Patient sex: M
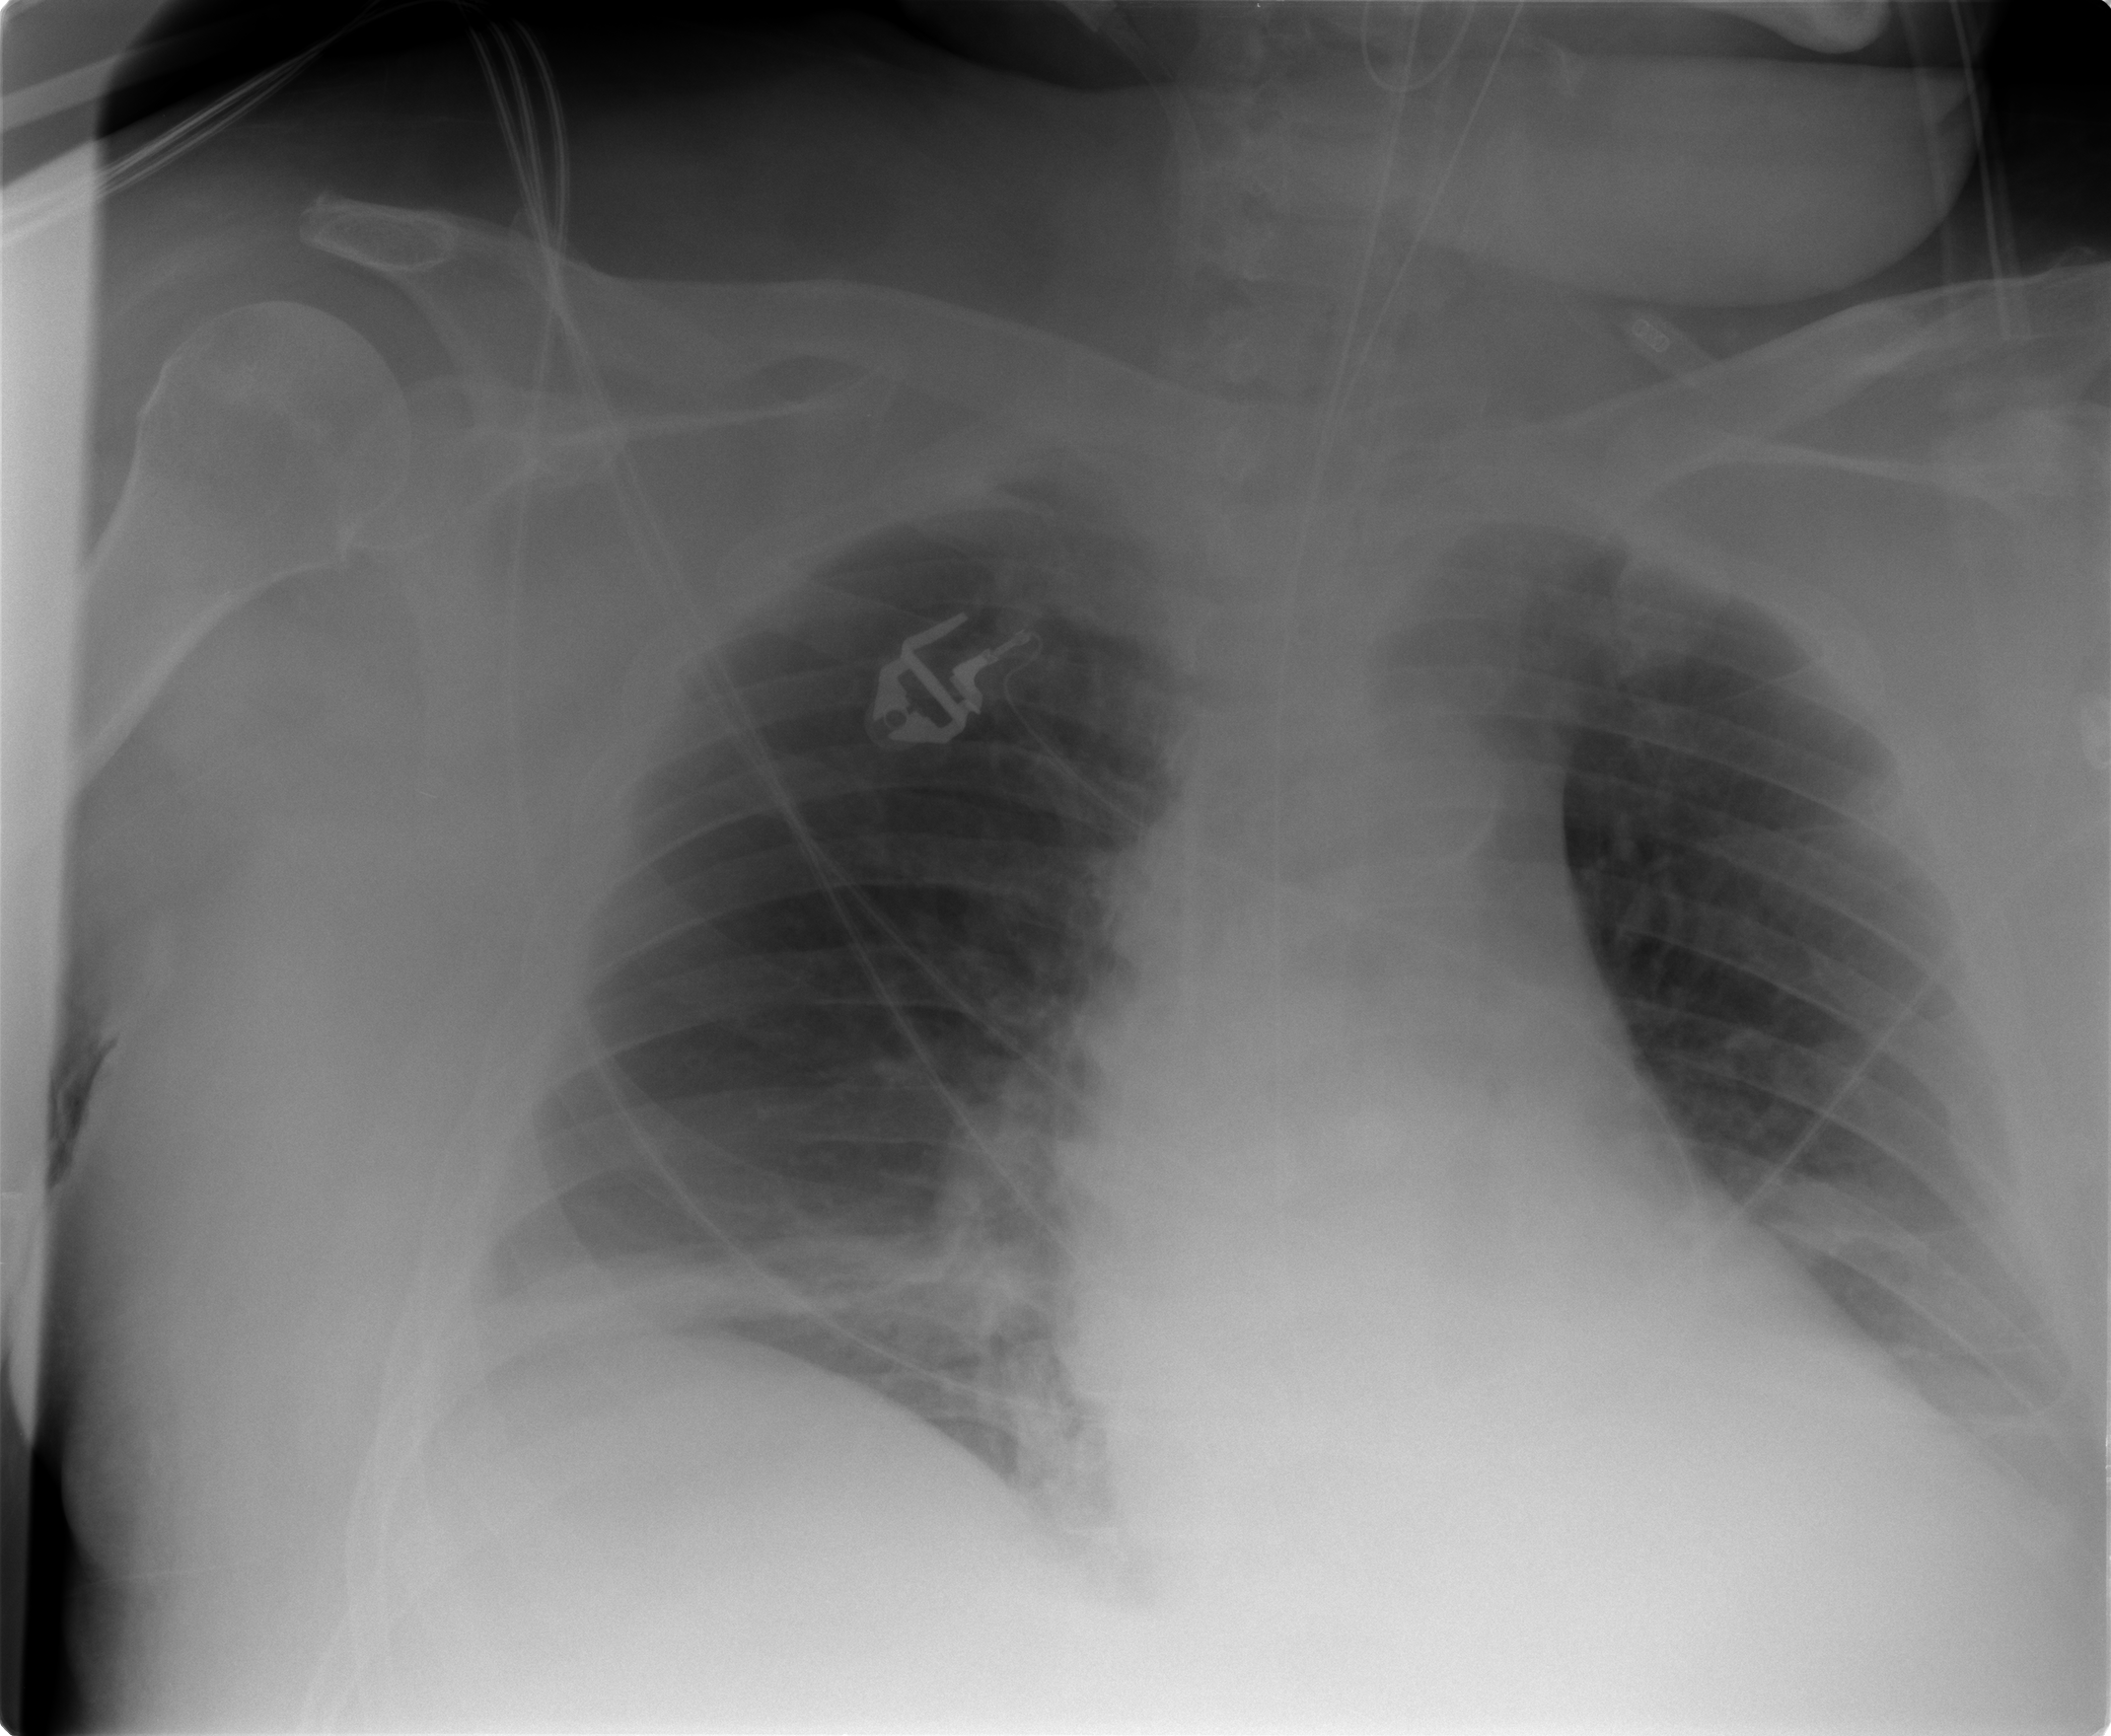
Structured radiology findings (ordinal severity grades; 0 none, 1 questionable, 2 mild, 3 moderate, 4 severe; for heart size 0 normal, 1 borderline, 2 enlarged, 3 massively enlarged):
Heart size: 2
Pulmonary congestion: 1
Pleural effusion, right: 1
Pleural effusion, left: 1
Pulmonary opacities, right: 0
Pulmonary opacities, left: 0
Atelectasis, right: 2
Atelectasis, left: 2